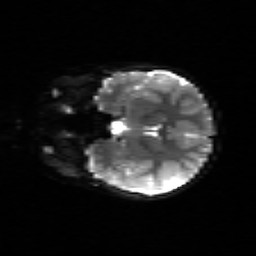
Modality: sbref
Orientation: coronal
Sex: female
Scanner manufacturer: siemens
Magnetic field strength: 3 T
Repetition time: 5 s
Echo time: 0.071 s